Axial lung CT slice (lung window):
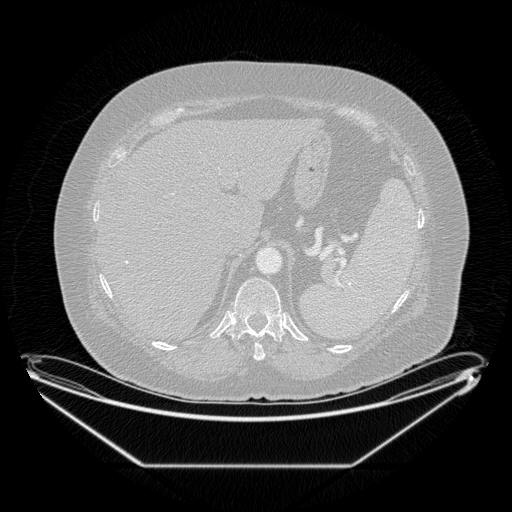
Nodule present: no